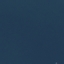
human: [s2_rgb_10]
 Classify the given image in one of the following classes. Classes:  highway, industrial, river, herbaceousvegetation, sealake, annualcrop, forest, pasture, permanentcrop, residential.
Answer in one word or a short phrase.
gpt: SeaLake